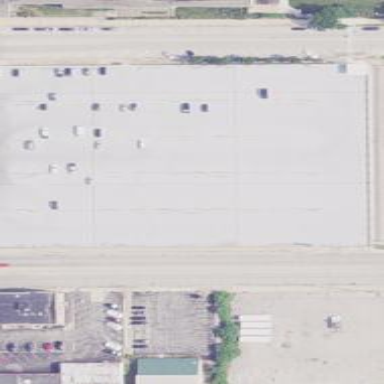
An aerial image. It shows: Multi-storey commercial building with concrete parking lot.